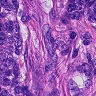
Metastatic tissue present: yes